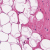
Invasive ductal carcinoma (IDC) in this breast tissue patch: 0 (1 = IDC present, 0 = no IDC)